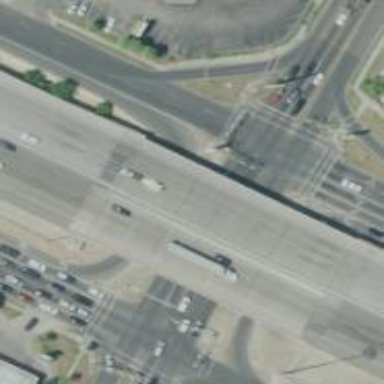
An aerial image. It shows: Secondary link road with asphalt surface.